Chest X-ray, PA view. Patient: 20 years old, sex M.
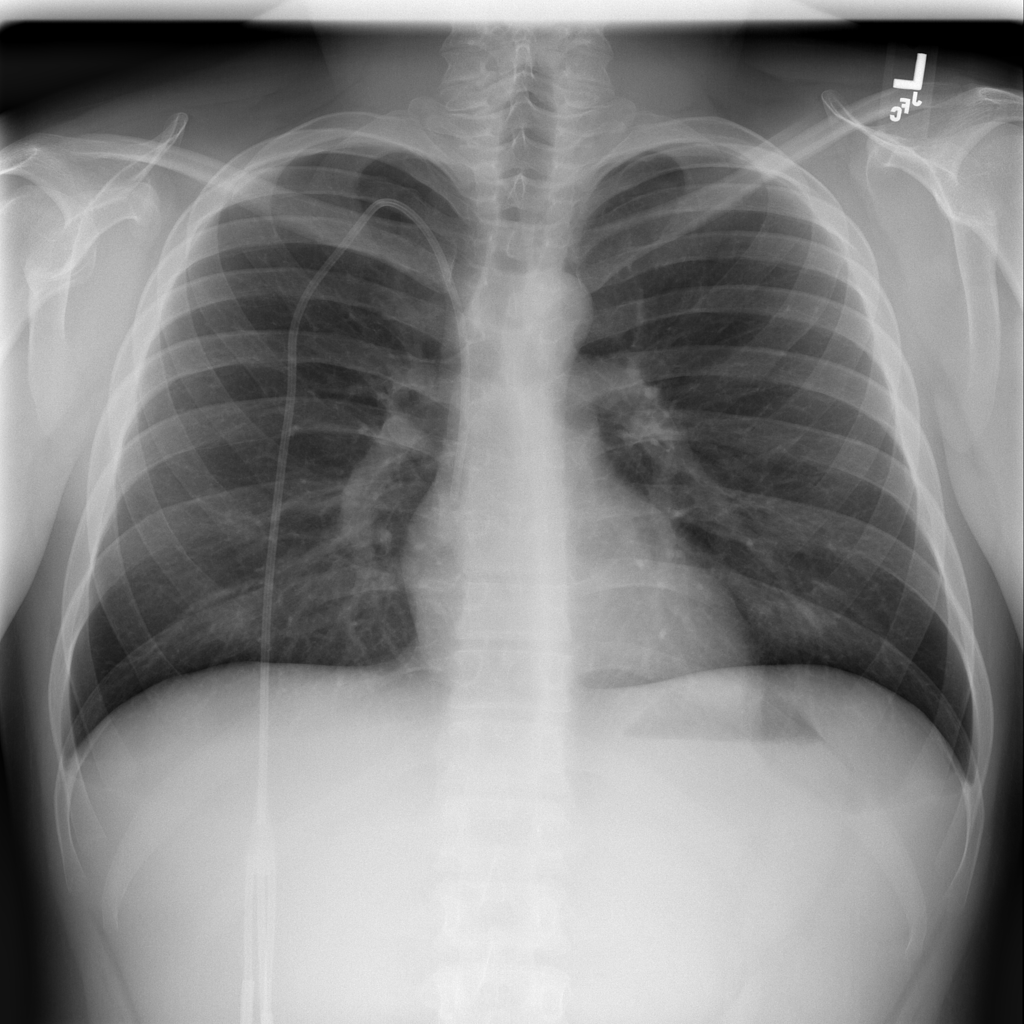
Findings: No Finding